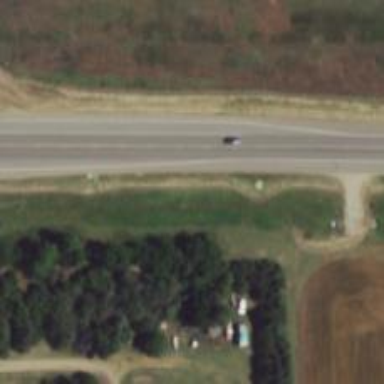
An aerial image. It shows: Asphalt road classified as trunk highway.